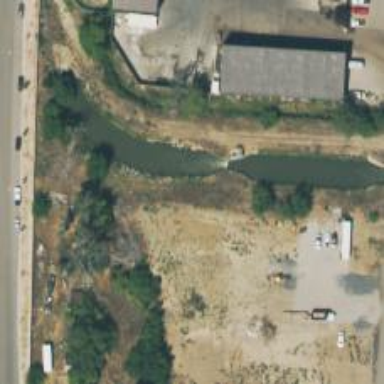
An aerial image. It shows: Canal.